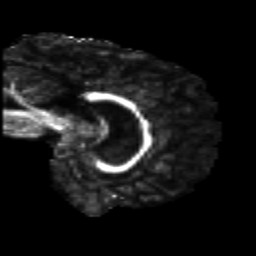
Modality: FA
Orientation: sagittal
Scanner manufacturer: siemens
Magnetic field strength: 3 T
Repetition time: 8.8 s
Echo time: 0.085 s